Field crop: maize
Growth stage: 2
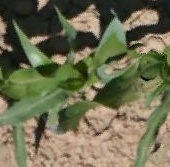
Species: maize